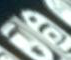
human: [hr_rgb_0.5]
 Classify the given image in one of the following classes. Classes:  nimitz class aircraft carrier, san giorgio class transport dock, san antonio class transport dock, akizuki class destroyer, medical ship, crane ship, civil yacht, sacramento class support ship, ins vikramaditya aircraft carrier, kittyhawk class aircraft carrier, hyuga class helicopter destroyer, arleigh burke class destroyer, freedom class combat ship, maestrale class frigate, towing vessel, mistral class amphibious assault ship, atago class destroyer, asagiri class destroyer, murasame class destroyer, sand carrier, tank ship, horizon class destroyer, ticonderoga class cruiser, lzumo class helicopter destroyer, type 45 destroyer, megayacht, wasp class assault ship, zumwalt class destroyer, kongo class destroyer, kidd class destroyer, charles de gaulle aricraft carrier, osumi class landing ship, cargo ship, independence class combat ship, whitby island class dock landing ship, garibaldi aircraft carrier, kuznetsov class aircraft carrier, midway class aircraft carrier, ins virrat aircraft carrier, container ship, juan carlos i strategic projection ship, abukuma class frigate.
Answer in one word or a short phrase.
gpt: Civil yacht